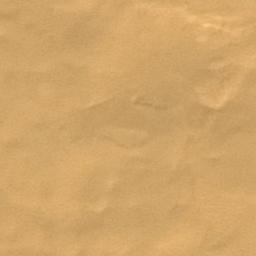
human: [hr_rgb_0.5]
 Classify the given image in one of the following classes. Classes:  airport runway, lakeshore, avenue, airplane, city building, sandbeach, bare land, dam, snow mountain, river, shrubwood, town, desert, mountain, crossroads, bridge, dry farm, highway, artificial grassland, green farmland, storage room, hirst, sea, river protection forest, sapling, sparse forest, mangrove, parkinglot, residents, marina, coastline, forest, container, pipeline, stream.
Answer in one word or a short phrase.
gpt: desert